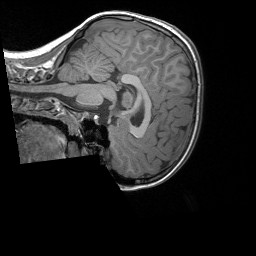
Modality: T1w
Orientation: sagittal
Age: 8
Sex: male
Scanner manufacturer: siemens
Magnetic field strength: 3 T
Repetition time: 1.65 s
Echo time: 0.00203 s